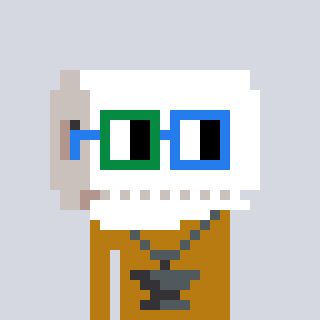
a pixel art character with square green and blue glasses, a toiletpaper-full-shaped head and a gold-colored body on a cool background